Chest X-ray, PA view. Patient: 56 years old, sex F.
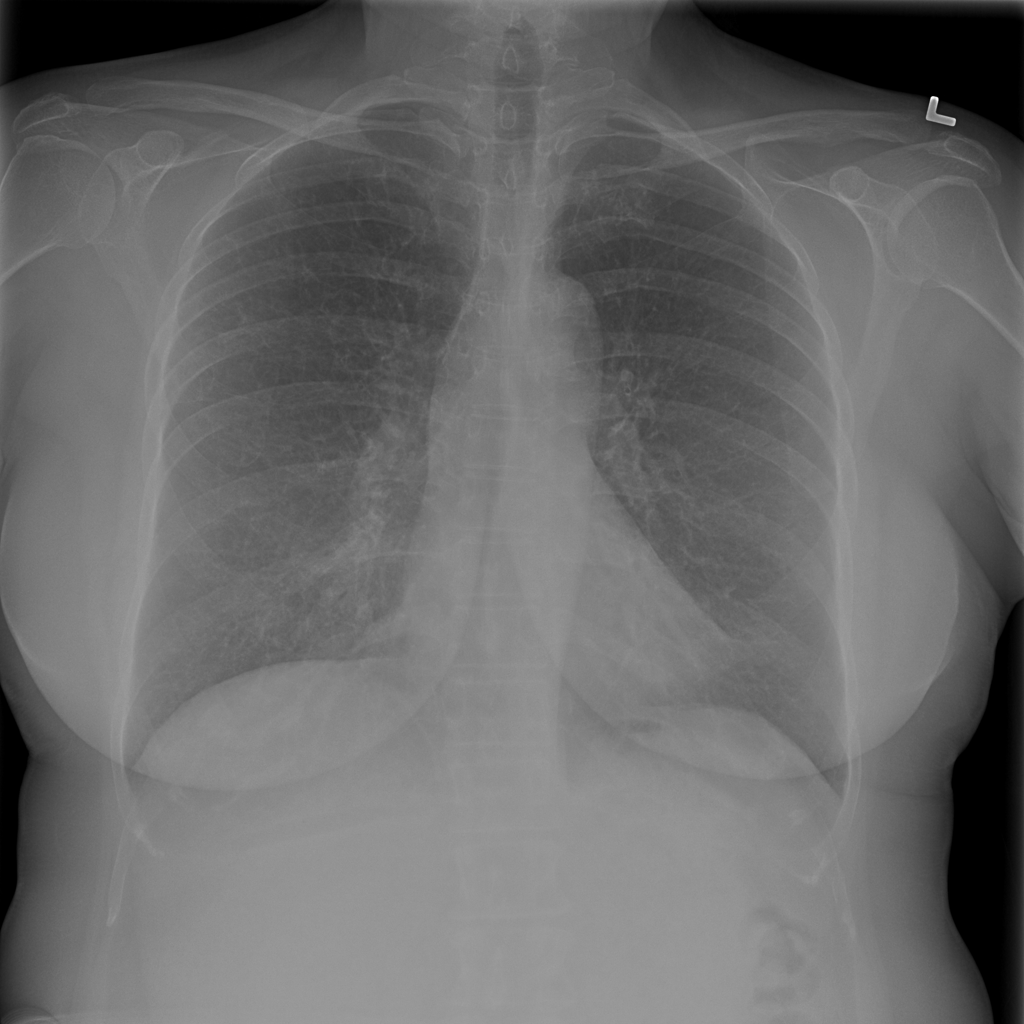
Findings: No Finding